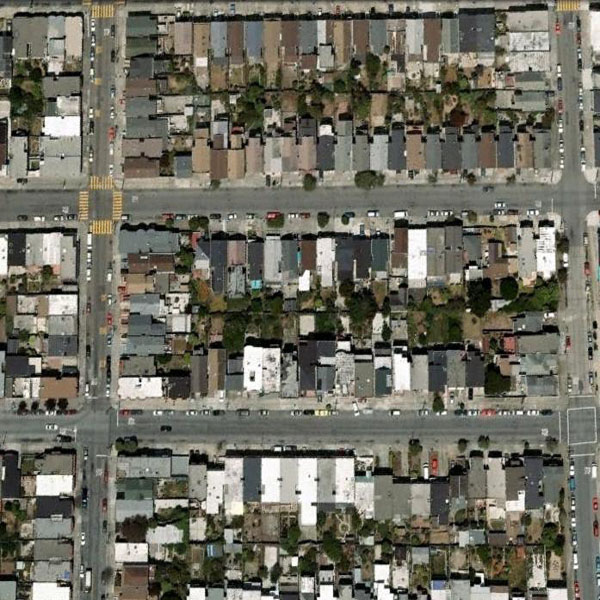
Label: DenseResidential